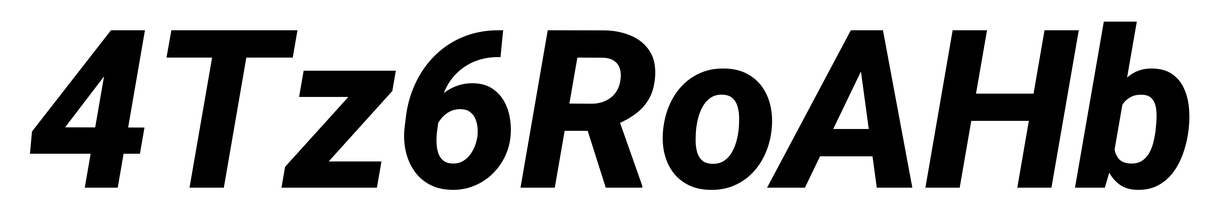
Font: Roboto-Italic_ExtraBold_Italic